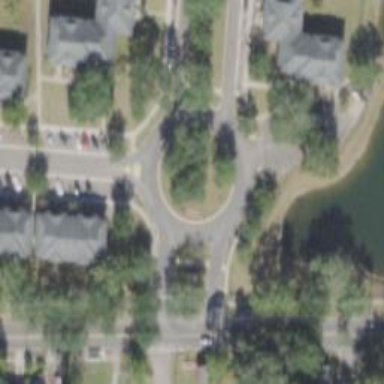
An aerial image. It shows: Residential road that intersects with roundabout.